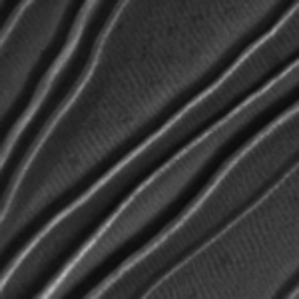
Label: frost